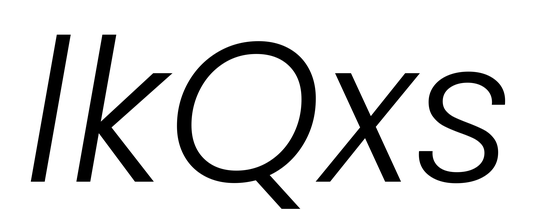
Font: Poppins-LightItalic